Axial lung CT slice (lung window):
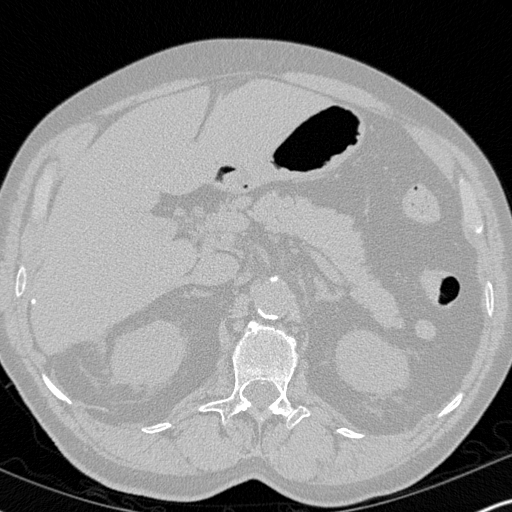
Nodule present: no